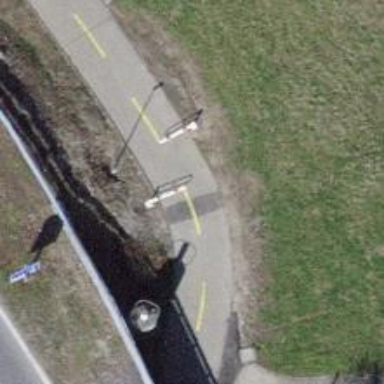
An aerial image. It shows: Double cycle barrier.